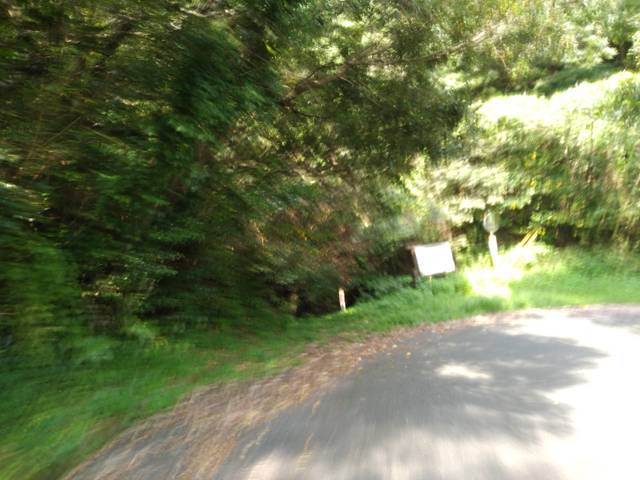
Region: Japan
Coordinates: 31.483, 131.139